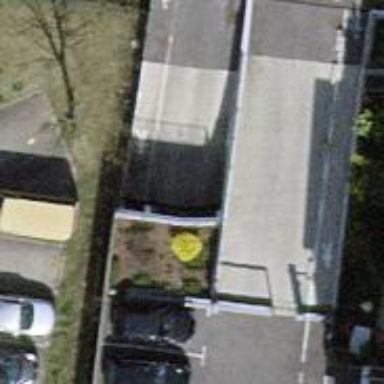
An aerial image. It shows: Parking entrance.